Question: I'm trying to get 'Unity3d' project working on 'Android' 'KitKat' device. I installed 'APK' on device and during launching got error:
> application stopped
Than I figured out that problem not in my project's code but in starting 'Activity' which is generated by 'Unity'. I've caught following 'exception':
> Unable to start activity
ComponentInfo{com.getFire.plugin/com.unity3d.player.UnityPlayerNativeActivity}:
java.lang.NullPointerExseption
To confirm that, I've created empty project from a scratch - but the error still occurs.
Here is screenshot of 'Unity' empty project:

Enviroment:
> Unity3d 3.5.7 Nexus 5 4.4.2
It also can be reproduced on 'KitKat emulator'.
: It works fine for all other devices < 'Android 4.4'
Any help very appreciated.
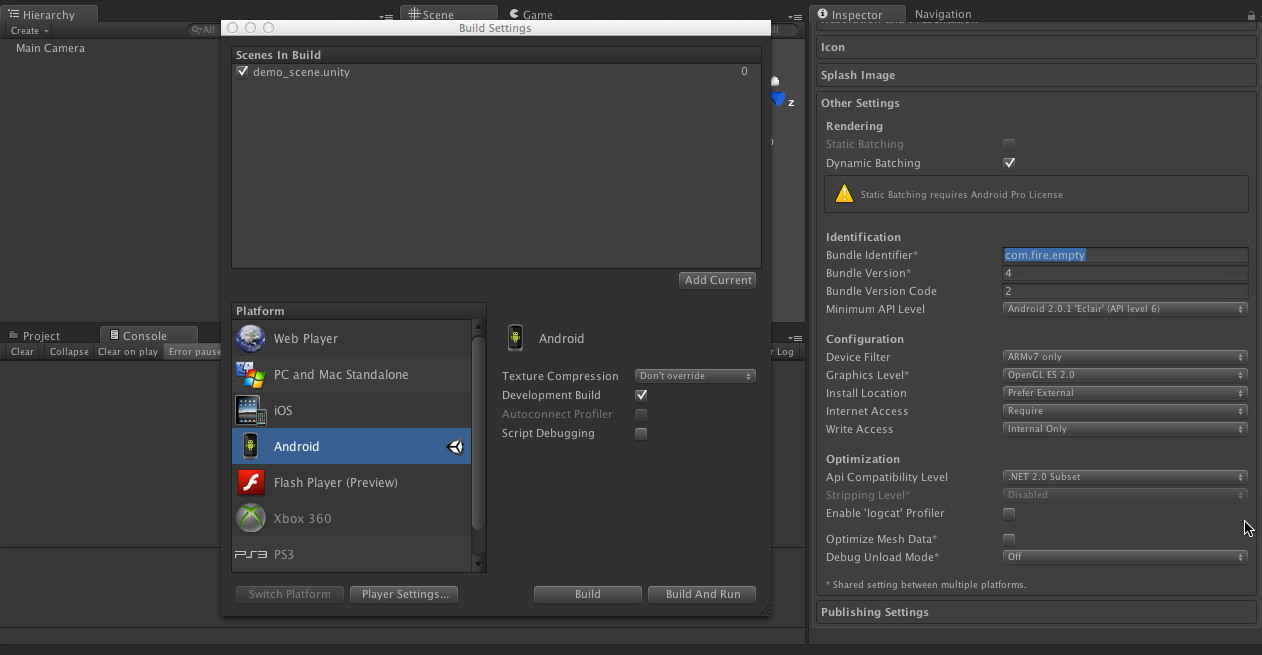
Answer: Are you using the ART runtime? Unity3D does not work with ART yet, here are two links about that.
- <URL>
If you are using Dalvik, then I don't know what it might be.
You can check if you're using Dalvik or ART in the in . The option is called .